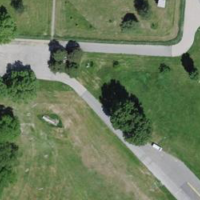
EUNIS habitat code: 40
Species observed at this site:
Picus viridis
Upupa epops